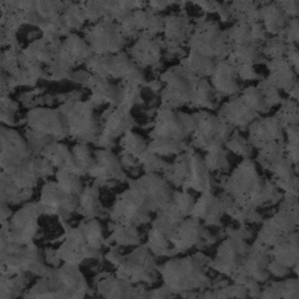
Label: frost